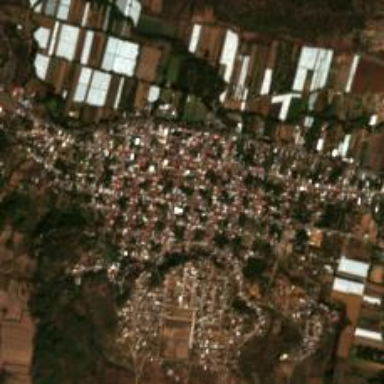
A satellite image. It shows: Town.